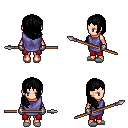
a pixel art fantasy rpg character, female body template, human, light skin, chain tabard jacket, red pants, black right-swept hairstyle, metal gloves, white slippers, spear, four views (front, back, left, right), 2x2 character sprite sheet, small pixel art, hard edges, no anti-aliasing